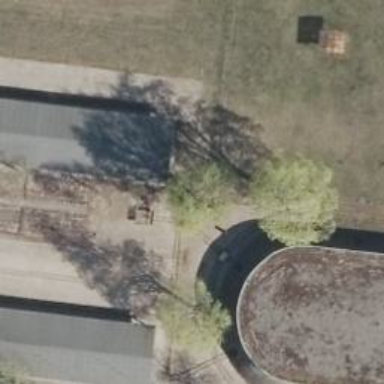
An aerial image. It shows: Railway turntable.